Question: I am trying to create kind of list view with custom rows in menu in action bar. something like this:

I have searched a lot on web but could not find anything useful. How can I achieve this thing? I know you can bind custom views with items in menu but how?
I want to bind list view with this item:
'''
<item
android:id="@+id/action_settings"
android:orderInCategory="100"
android:showAsAction="never"
android:title="@string/action_settings"/>
'''
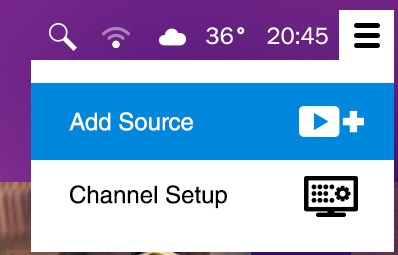
Answer: I had figured out after a while. If you want to list items with just icon and title in over flow menu, you need to do nesting of items within items or group them using 'menu' tag.
'''
<menu xmlns:android="http://schemas.android.com/apk/res/android" >
<item
android:id="@+id/action_settings"
android:icon="@drawable/ic_action_overflow"
android:orderInCategory="100"
android:showAsAction="always">
<menu>
<item
android:id="@+id/add_source"
android:icon="@drawable/add_on"
android:orderInCategory="100"
android:showAsAction="never"
android:title="@string/add_source"/>
<item
android:id="@+id/channel_setup"
android:icon="@drawable/channelsetup_on"
android:orderInCategory="100"
android:showAsAction="never"
android:title="@string/channel_setup"/>
</menu>
</item>
<item
android:id="@+id/time"
android:orderInCategory="99"
android:showAsAction="always"
android:title="@string/time_title"/>
<item
android:id="@+id/weather"
android:icon="@drawable/ic_action_cloud"
android:orderInCategory="98"
android:showAsAction="always"
android:title="@string/weather_title"/>
<item
android:id="@+id/search"
android:actionViewClass="android.widget.SearchView"
android:icon="@drawable/ic_action_search"
android:orderInCategory="97"
android:showAsAction="collapseActionView|always"
android:title="@string/search_title"/>
</menu>
'''